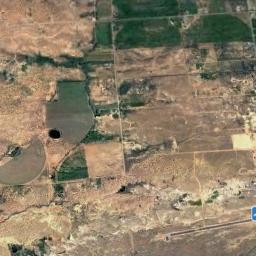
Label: circular_farmland